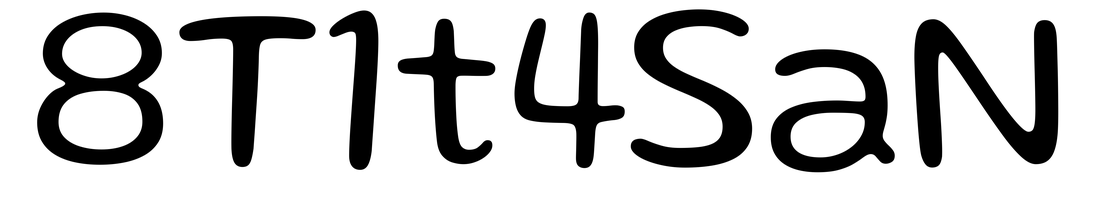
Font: Gluten_Light